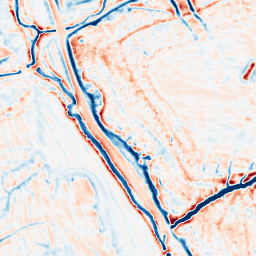
Category: edge_preserving
Decomposition family: bilateral
Decomposition parameters: d: 15
sigma_color: 25
sigma_space: 75
Upsampling method: bilinear
Upsampling parameters: scale: 8
Upsampling scale: 8